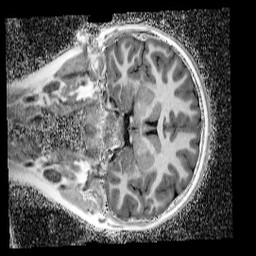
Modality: UNIT1_denoised
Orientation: coronal
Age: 13
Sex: female
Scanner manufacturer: siemens
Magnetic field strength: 3 T
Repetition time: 4 s
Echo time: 0.00299 s